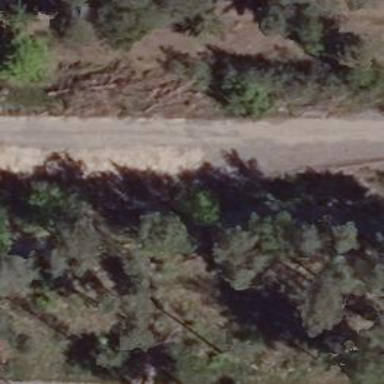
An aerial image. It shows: Disused railway.